Question: I am writing code to login into router and grab some settings. My code,that I wrote for HTML login does not work with the router login.
I have included the image. What is it ? Can I have code in c#, python or C to login into it ?

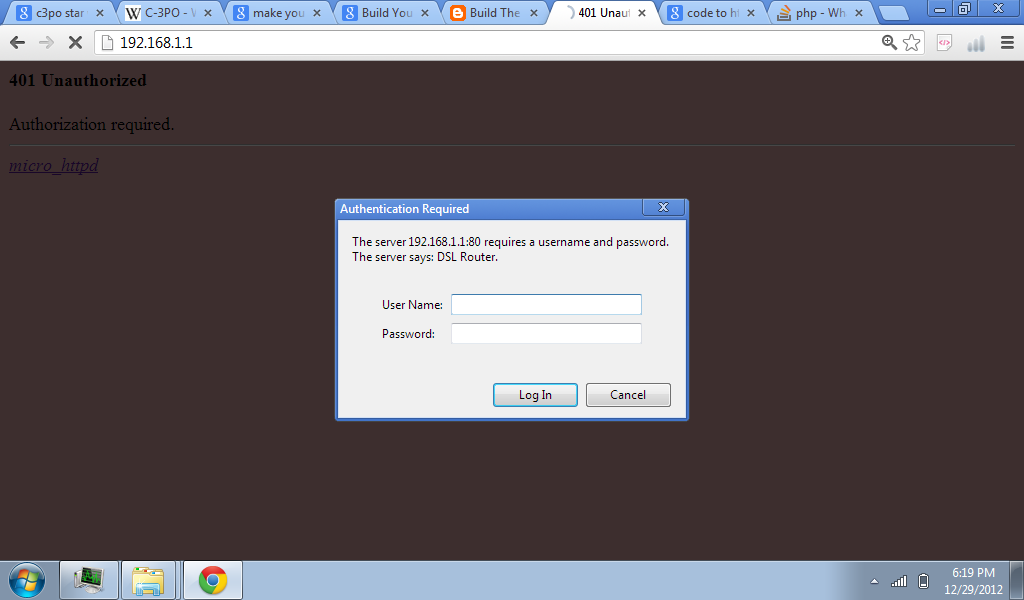
Answer: It's <URL>. And yes, you can use whatever language you are comfortable with as long as you can specify custom HTTP headers for the request.